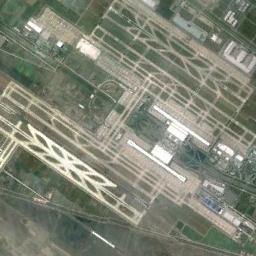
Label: airport